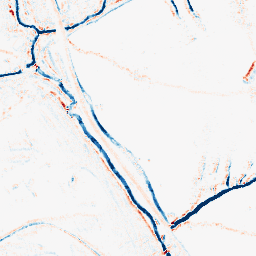
Category: morphological
Decomposition family: morphological_rect
Decomposition parameters: operation: average
width: 5
height: 5
Upsampling method: regularized
Upsampling parameters: scale: 2
lambda_reg: 0.001
Upsampling scale: 2